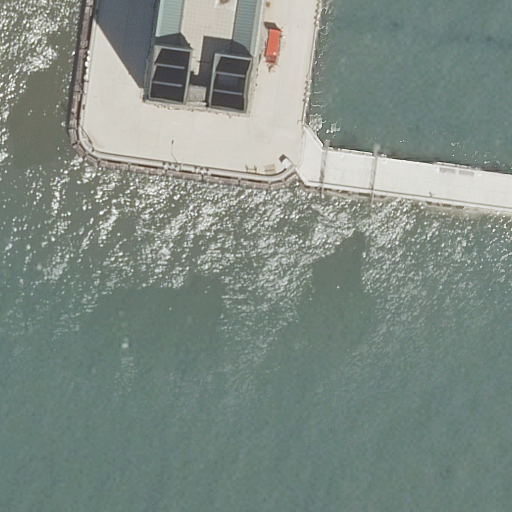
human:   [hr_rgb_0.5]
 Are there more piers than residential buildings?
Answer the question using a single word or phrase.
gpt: no

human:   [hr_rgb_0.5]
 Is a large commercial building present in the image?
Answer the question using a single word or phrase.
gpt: no

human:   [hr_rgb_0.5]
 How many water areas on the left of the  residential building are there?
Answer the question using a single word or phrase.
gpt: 0

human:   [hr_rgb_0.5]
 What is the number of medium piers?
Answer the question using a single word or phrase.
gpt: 0

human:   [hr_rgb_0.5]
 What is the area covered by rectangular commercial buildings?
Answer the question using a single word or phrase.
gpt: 0m2

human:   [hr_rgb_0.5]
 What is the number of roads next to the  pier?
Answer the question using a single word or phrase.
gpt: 1

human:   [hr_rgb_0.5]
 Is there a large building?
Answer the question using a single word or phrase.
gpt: no

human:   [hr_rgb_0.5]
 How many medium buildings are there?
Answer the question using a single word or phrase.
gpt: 1

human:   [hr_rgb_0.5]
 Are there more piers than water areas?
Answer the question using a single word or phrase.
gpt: no

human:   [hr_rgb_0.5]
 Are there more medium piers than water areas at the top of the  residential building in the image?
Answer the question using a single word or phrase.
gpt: no

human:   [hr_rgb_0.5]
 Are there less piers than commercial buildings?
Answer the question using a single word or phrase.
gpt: no

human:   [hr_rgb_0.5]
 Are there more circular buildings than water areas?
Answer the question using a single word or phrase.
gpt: no

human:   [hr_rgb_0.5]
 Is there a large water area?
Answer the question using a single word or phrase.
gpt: yes

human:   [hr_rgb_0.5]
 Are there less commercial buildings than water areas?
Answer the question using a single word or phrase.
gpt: yes

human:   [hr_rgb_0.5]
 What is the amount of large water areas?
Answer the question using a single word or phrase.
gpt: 1

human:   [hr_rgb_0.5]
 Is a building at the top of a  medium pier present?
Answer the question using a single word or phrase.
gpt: no

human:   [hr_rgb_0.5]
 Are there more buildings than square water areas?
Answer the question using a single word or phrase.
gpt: yes

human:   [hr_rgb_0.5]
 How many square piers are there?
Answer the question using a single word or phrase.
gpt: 0

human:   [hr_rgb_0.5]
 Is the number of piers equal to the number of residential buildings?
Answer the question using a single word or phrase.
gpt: yes

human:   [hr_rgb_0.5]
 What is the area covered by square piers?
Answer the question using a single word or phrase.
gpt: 0m2

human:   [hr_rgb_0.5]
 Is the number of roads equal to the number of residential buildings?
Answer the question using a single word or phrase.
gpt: yes

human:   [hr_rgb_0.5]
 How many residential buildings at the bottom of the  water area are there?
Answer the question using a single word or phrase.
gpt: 0

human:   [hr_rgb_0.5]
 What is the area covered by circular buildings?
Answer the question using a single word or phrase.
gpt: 0m2

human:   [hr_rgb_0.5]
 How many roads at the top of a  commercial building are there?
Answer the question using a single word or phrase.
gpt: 0

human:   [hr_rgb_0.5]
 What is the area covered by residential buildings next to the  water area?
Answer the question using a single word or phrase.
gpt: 435m2

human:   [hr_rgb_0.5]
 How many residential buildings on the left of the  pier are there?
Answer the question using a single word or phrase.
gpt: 1

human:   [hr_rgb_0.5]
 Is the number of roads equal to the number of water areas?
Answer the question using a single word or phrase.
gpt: yes

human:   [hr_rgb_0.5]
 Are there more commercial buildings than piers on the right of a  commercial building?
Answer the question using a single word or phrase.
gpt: no

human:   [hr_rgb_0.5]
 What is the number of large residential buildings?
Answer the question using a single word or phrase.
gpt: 0

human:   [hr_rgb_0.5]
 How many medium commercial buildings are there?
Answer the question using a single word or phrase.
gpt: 0

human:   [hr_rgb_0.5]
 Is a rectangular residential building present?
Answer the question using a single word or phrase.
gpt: yes

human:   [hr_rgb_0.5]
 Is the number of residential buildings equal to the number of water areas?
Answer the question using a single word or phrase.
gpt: yes

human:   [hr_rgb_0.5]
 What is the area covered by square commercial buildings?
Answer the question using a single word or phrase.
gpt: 0m2

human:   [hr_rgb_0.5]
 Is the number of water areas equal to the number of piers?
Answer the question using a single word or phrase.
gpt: yes

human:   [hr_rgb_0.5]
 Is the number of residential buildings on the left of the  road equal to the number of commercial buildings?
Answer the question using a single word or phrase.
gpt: yes

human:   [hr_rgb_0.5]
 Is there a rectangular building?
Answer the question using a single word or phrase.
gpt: yes

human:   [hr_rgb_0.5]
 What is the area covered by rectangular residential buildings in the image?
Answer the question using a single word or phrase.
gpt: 435m2